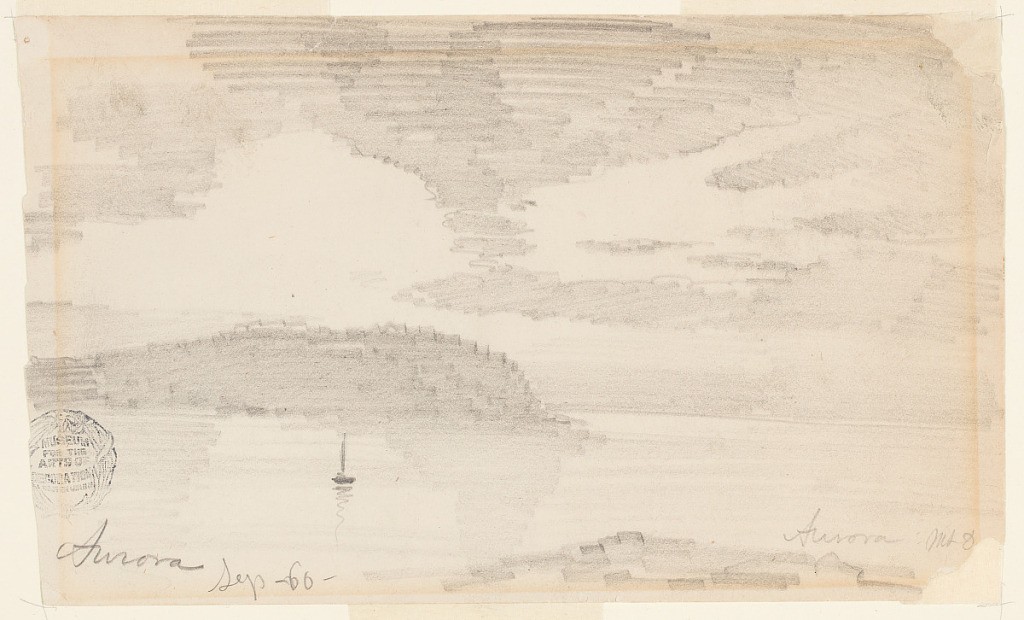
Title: Aurora, Mt. Desert Island, Maine
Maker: Frederic Edwin Church, American, 1826–1900
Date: September 1860
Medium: Graphite on tan wove paper
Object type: Drawing
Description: Landscape and atmosphere sketch showing a view of the aurora borealis over Frenchman Bay and Bald Porcupine Island off the coast of Mt. Desert Island, Maine, near the city of Bar Harbor. In the foreground at right, the nearby terrain is loosely sketched. In the middle distance, a sailboat floats on the waters of the bay in front of a dark, hilly island known as Bald Porcupine Island. Above, dark clouds are backlit by a glowing sky, suggesting the luminous aura of the northern lights.